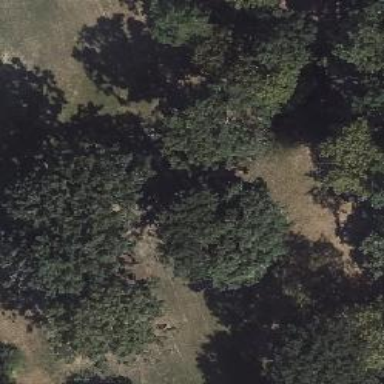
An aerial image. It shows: Broadleaved deciduous tree located in park.